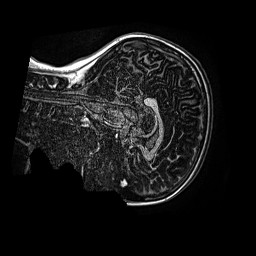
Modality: MP2RAGE
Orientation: sagittal
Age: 12
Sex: female
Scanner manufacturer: siemens
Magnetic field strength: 3 T
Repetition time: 4 s
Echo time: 0.00299 s